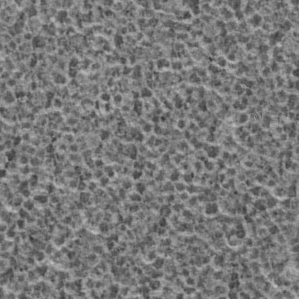
Label: frost